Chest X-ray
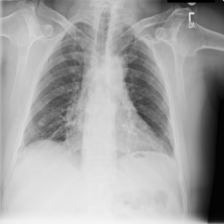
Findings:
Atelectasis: negative
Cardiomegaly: negative
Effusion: negative
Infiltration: negative
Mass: negative
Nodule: positive
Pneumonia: negative
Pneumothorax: negative
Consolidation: negative
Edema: negative
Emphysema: negative
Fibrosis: negative
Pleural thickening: negative
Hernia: negative